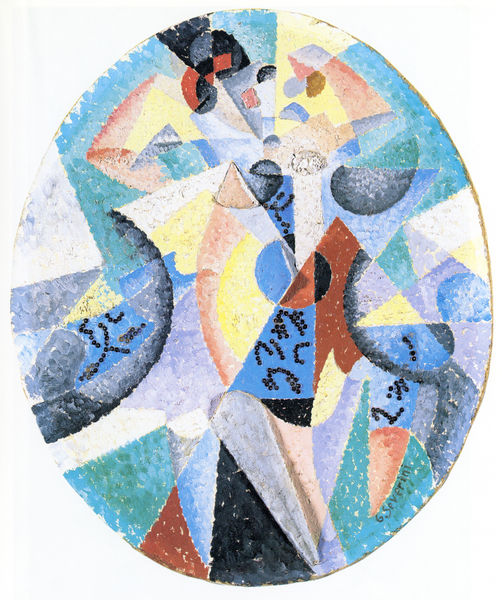
Titel: Danseuse dans la lumière
Künstler: Gino Severini
Standort: Verona
Institution: (Privatsammlung)
Schlagwörter: blau, gemälde, schatten, vogel, aquarell, dreieck, gelb, grün, impressionismus, kubismus, ocker, braun, bunt, frankreich, frau, grau, hell, orange, pastell, schwarz, weiss, zeichen, rot, tier, beige, expressionismus, malerei, muster, mensch, signatur, felder, auge, figur, gitarre, rosa, kreis, oval, rund, stilleben, deutschland, schrift, ecke, moderne, abstrakt, farben, modern, farbe, formen, linien, rand, duktus, zahlen, gerade, transparenz, abstraktion, collage, punkte, futurismus, eckig, gemalt, expressionistisch, linie, clown, form, gebogen, dynamik, kreise, pinsel, tupfer, franz, ecken, geometrisch, picasso, balu, dreiecke, dreieckig, geometrie, vierecke, klee, kuben, geraden, konstruktivismus, paul klee, jahrhundert, gouache, pastellig, eiform, fragmente, marc, kristallin, delaunay, orphismus, dreicke, überschneidung, kandindsky, balla, braque, italiener, leger, eiförmig, severini, ova, mondern, delauny, collageartig, embrio, diaphan, oavl, ovale form, peferd, sereusier, überschnitten